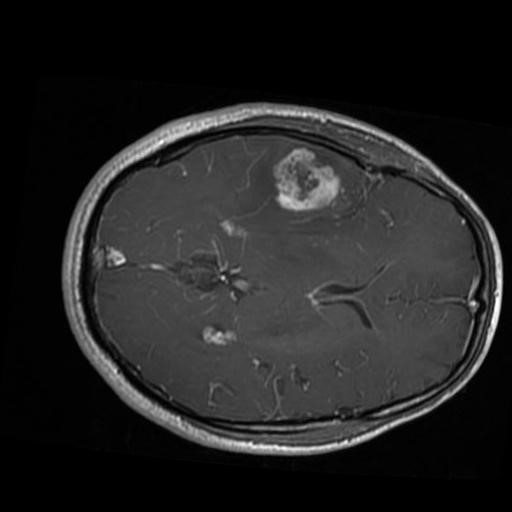
Label: brain_glioma